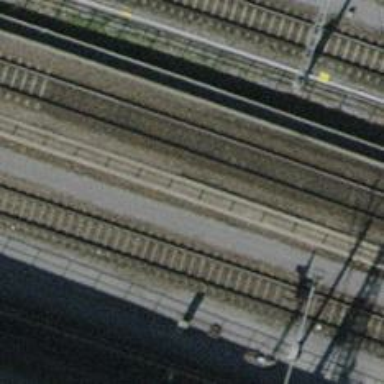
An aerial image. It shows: Railway yard with one track. The railway is electrified with contact line.